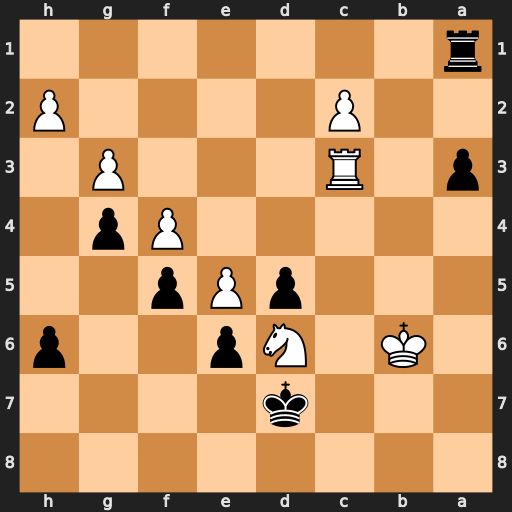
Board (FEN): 8/3k4/1K1Np2p/3pPp2/5Pp1/p1R3P1/2P4P/r7
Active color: b
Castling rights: -
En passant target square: -
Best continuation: Rb1+ Nb5 a2